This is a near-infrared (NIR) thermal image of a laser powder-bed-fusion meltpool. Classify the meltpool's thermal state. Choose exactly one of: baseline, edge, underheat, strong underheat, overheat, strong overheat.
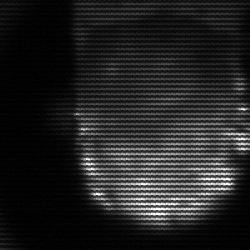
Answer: baseline